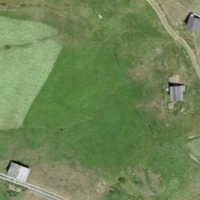
EUNIS habitat code: 26
Species observed at this site:
Ajuga pyramidalis